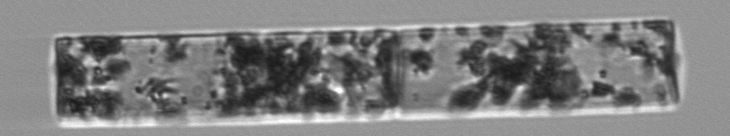
Label: Guinardia_flaccida